Question: When i run PIX it shows me in the viewport window where my pimitives are drawed on the "screen".

In a d3d9 proxy dll i call the DrawIndexPrimitive regular:
'''
DrawIndexedPrimitive(PrimitiveType,BaseVertexIndex,MinVertexIndex,NumVertices,startIndex,primCount)
'''
How can i access after this the "Viewport" points of my primitives?
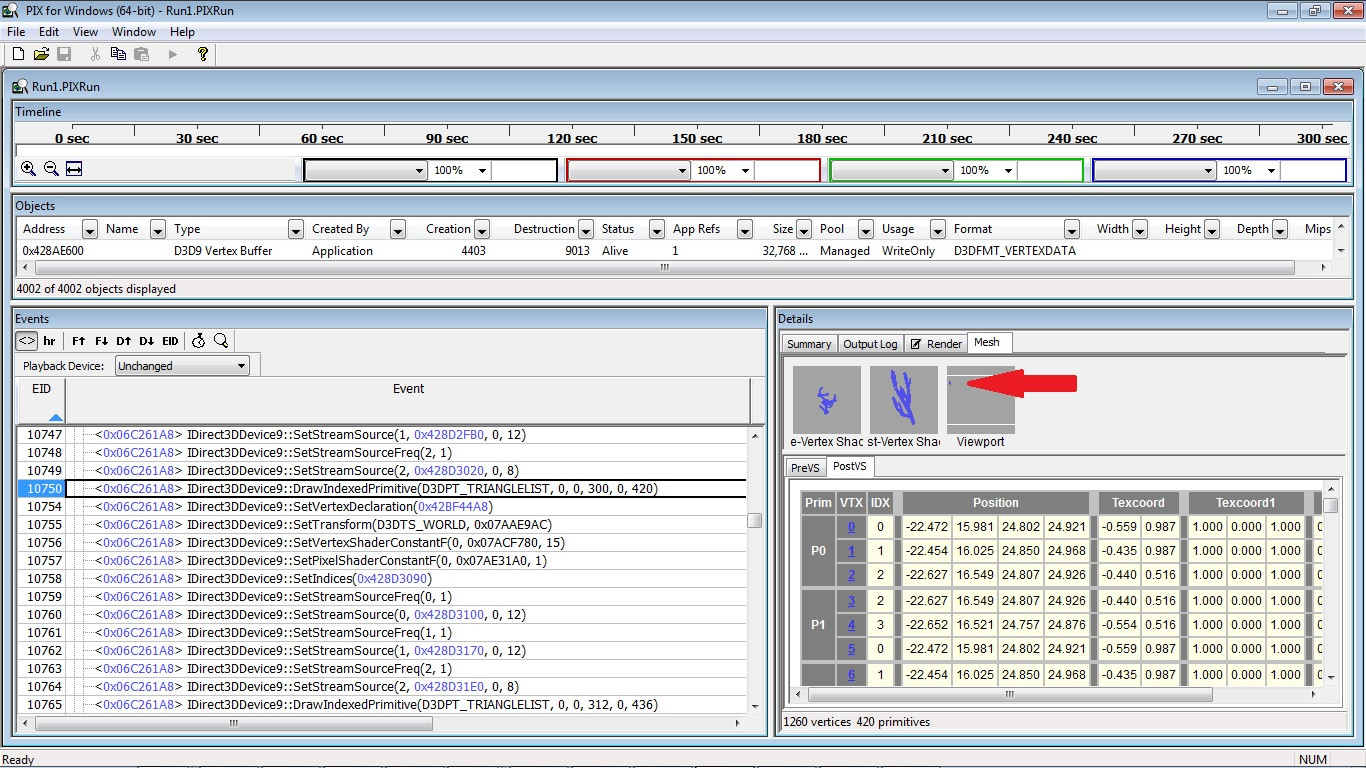
Answer: The simple answer to your question is
The GPU loads the verts and buffers into it's super fast GDDR memory, which cannot be accessed by the CPU. There is one DX function to retrieve a render buffer back into normal memory (but that is slow), and really the GPU just wants to send a render target to the screen.
Looking at the starcraft blog...
<URL>
That is why the blogger, created a mirror driver that would capture the DX calls as they went to the GPU, so he knew what was sent to the GPU, and could keep it in normal memory.
Then as he describes in the section titled 'Vertex Shader Simulation' he explains how gets duplicate CPU versions of the GPU shaders (noting they will run MUCH MUCH slower on the CPU). He then runs emulates the work already done by the GPU vert programs, on the CPU, so he can have the verts in viewport space is normal memory. I presume he only runs the vert shaders, and not the tessellation or pixel shaders, because in your question you were only asking for verts.